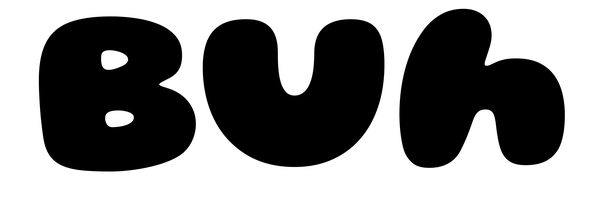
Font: Gluten_Black